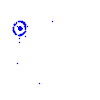
Particle: electron